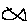
Label: fish